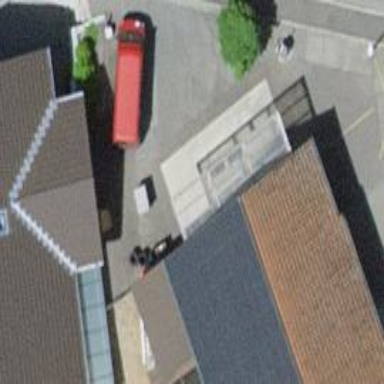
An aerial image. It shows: Car wash facility.